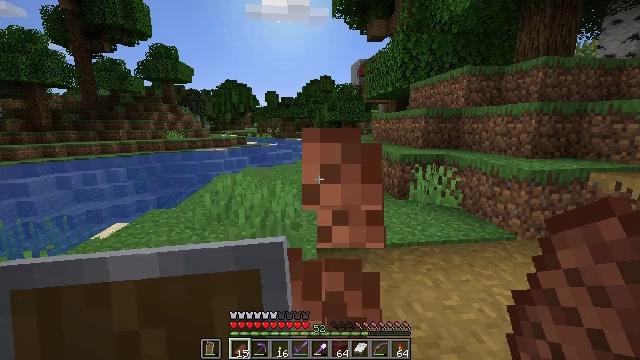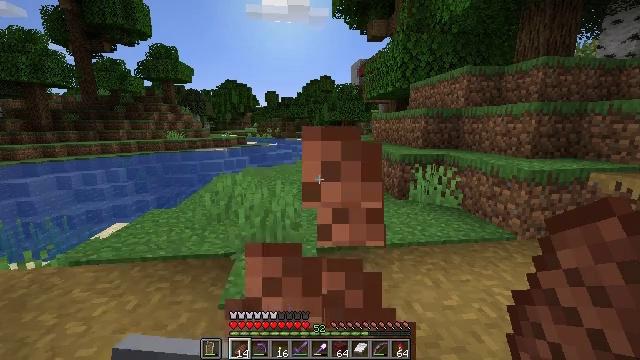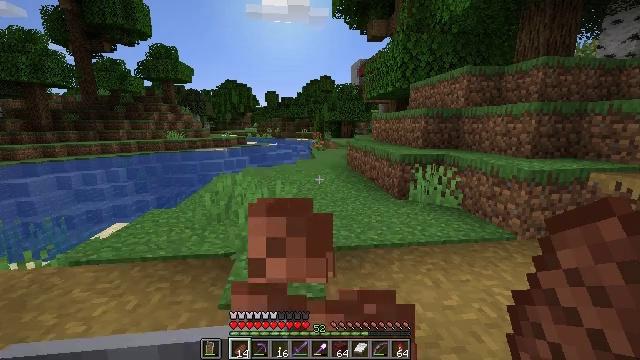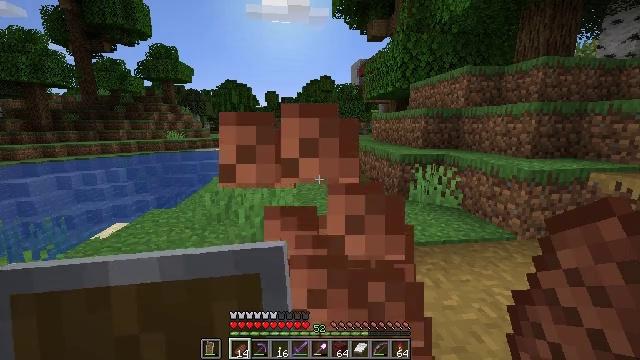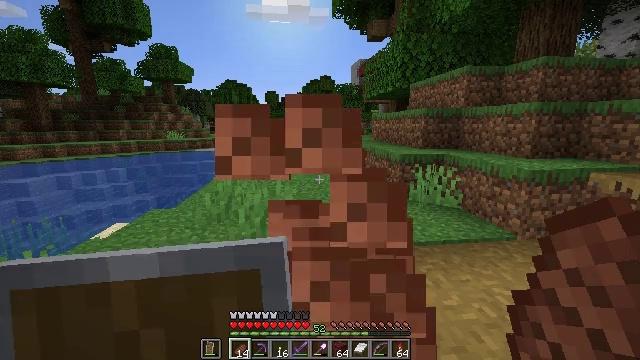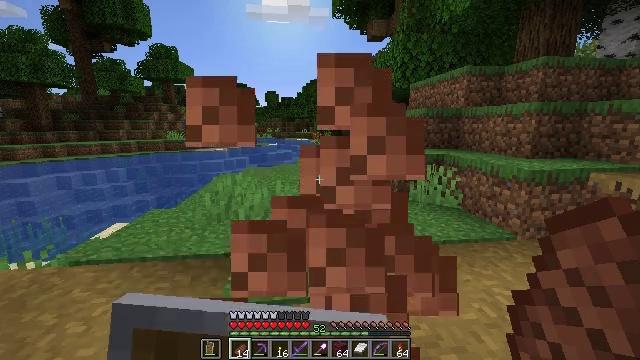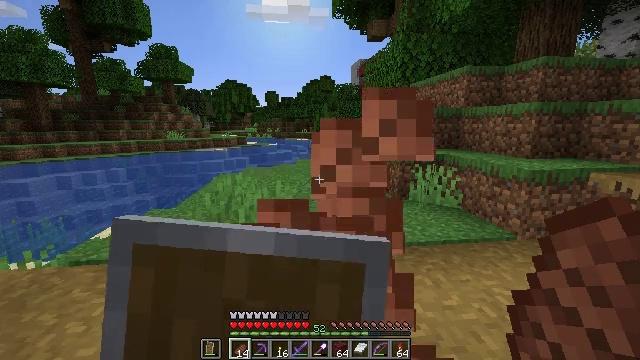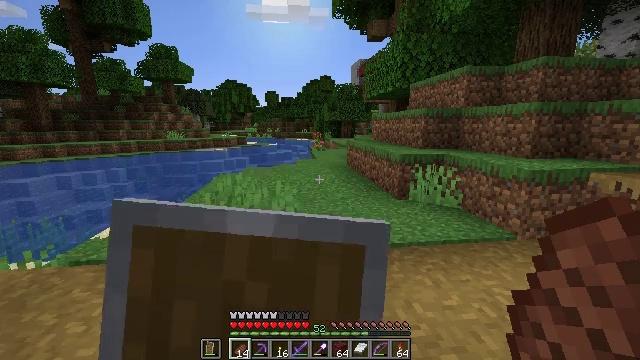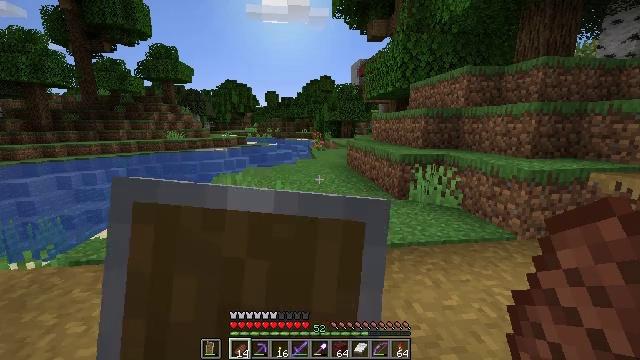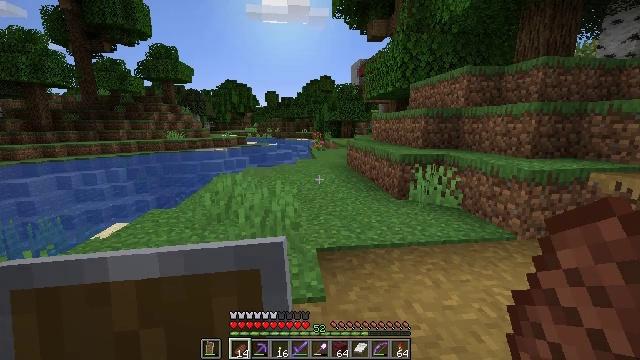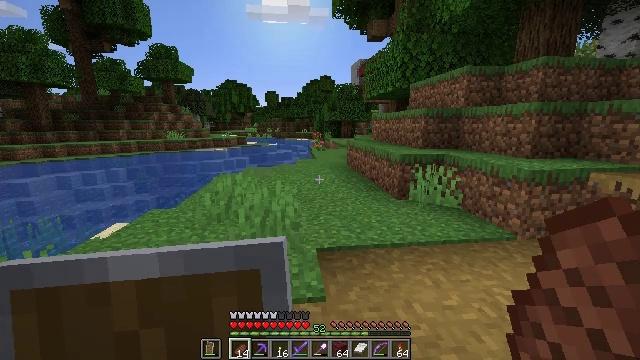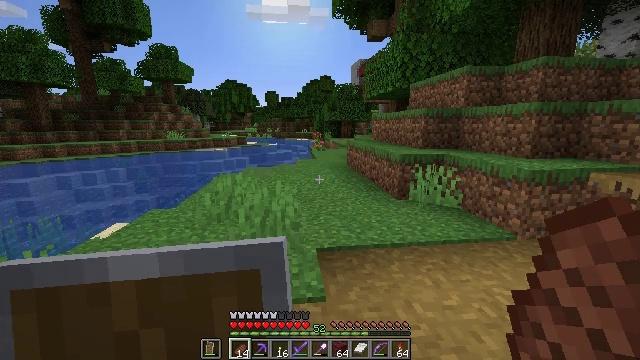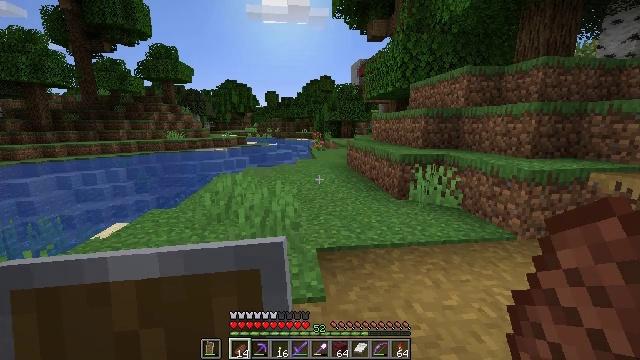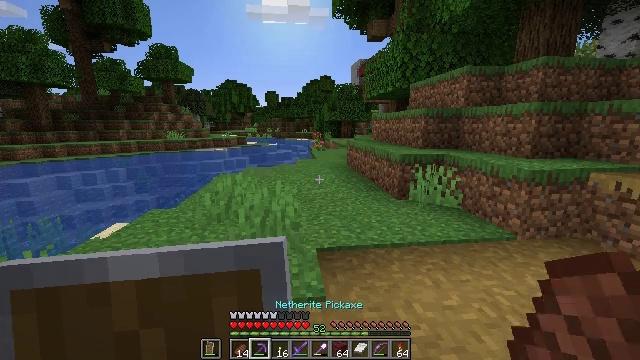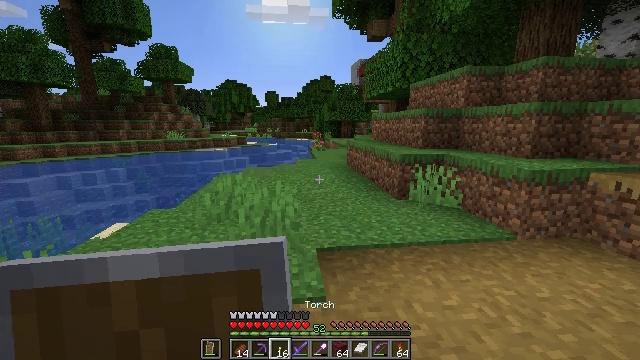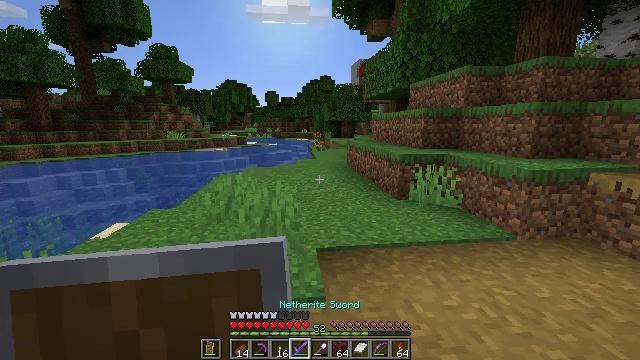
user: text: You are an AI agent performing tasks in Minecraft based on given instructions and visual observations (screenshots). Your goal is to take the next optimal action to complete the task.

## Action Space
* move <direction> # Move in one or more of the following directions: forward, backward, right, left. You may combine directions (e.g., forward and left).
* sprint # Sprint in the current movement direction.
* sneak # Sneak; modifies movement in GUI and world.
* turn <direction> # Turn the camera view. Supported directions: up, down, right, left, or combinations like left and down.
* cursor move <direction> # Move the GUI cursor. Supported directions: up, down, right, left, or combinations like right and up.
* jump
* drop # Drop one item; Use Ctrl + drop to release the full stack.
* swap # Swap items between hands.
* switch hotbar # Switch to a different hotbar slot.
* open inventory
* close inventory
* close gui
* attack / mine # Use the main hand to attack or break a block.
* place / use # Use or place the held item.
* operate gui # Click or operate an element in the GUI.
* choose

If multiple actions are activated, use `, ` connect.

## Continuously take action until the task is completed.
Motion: motion action
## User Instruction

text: Break the sandstone to collect.
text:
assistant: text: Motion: use / place
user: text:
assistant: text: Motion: use / place
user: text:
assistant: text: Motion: use / place
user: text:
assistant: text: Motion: use / place
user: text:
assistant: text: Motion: use / place
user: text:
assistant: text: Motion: use / place
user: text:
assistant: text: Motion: use / place
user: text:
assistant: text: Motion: use / place
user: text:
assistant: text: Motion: no_op
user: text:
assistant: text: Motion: no_op
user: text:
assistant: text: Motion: no_op
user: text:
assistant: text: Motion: no_op
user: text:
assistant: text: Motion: no_op
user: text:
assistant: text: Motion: no_op
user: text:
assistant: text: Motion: no_op
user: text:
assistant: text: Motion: no_op
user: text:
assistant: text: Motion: no_op
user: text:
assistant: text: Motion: no_op
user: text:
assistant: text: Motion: no_op
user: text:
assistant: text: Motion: no_op
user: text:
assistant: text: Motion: no_op
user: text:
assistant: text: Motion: no_op
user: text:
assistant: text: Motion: no_op
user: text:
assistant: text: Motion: no_op
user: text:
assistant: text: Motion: no_op
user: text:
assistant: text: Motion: no_op
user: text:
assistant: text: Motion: no_op
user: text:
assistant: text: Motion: no_op
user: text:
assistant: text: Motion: no_op
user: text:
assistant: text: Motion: no_op